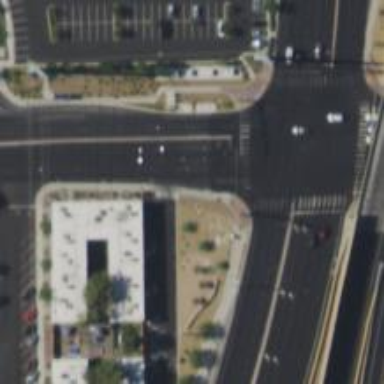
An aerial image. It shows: Solid stop line on the road.